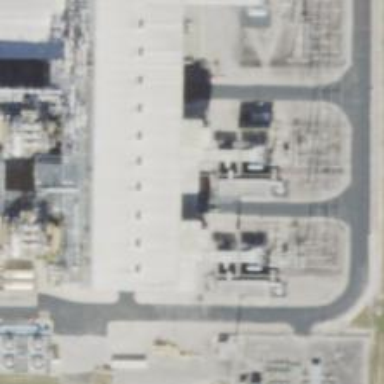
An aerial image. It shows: Gas turbine power generator.